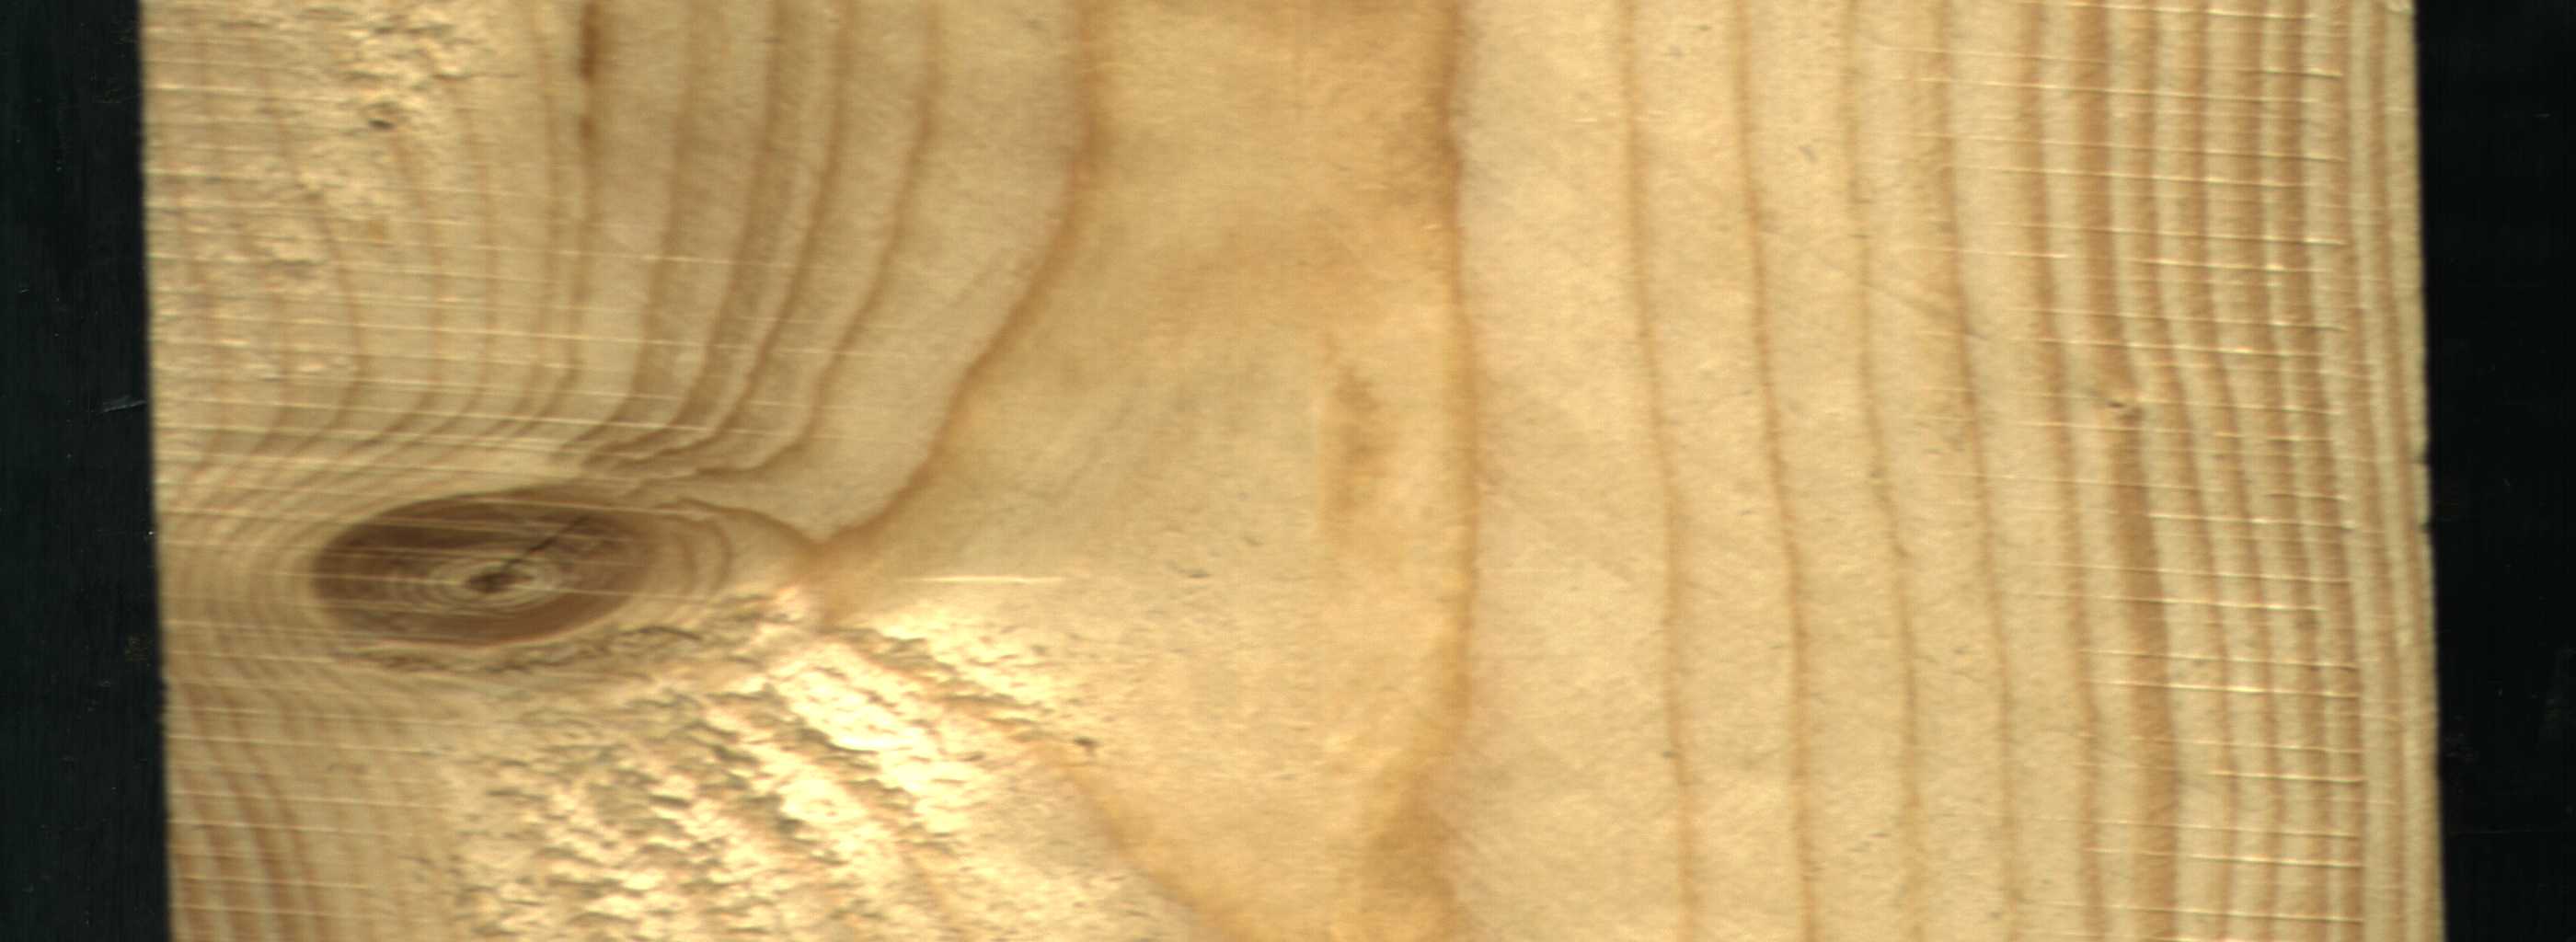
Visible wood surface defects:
Live_Knot